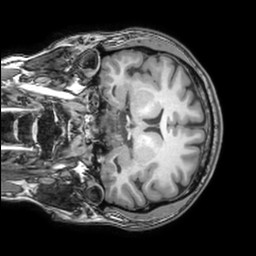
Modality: T1w
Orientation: coronal
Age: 28
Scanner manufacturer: philips
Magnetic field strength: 3 T
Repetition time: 0.007 s
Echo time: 0.003501 s